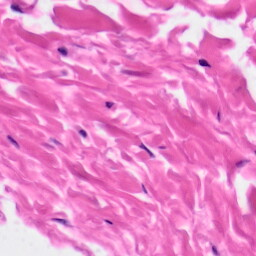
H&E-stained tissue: Skin